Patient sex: F
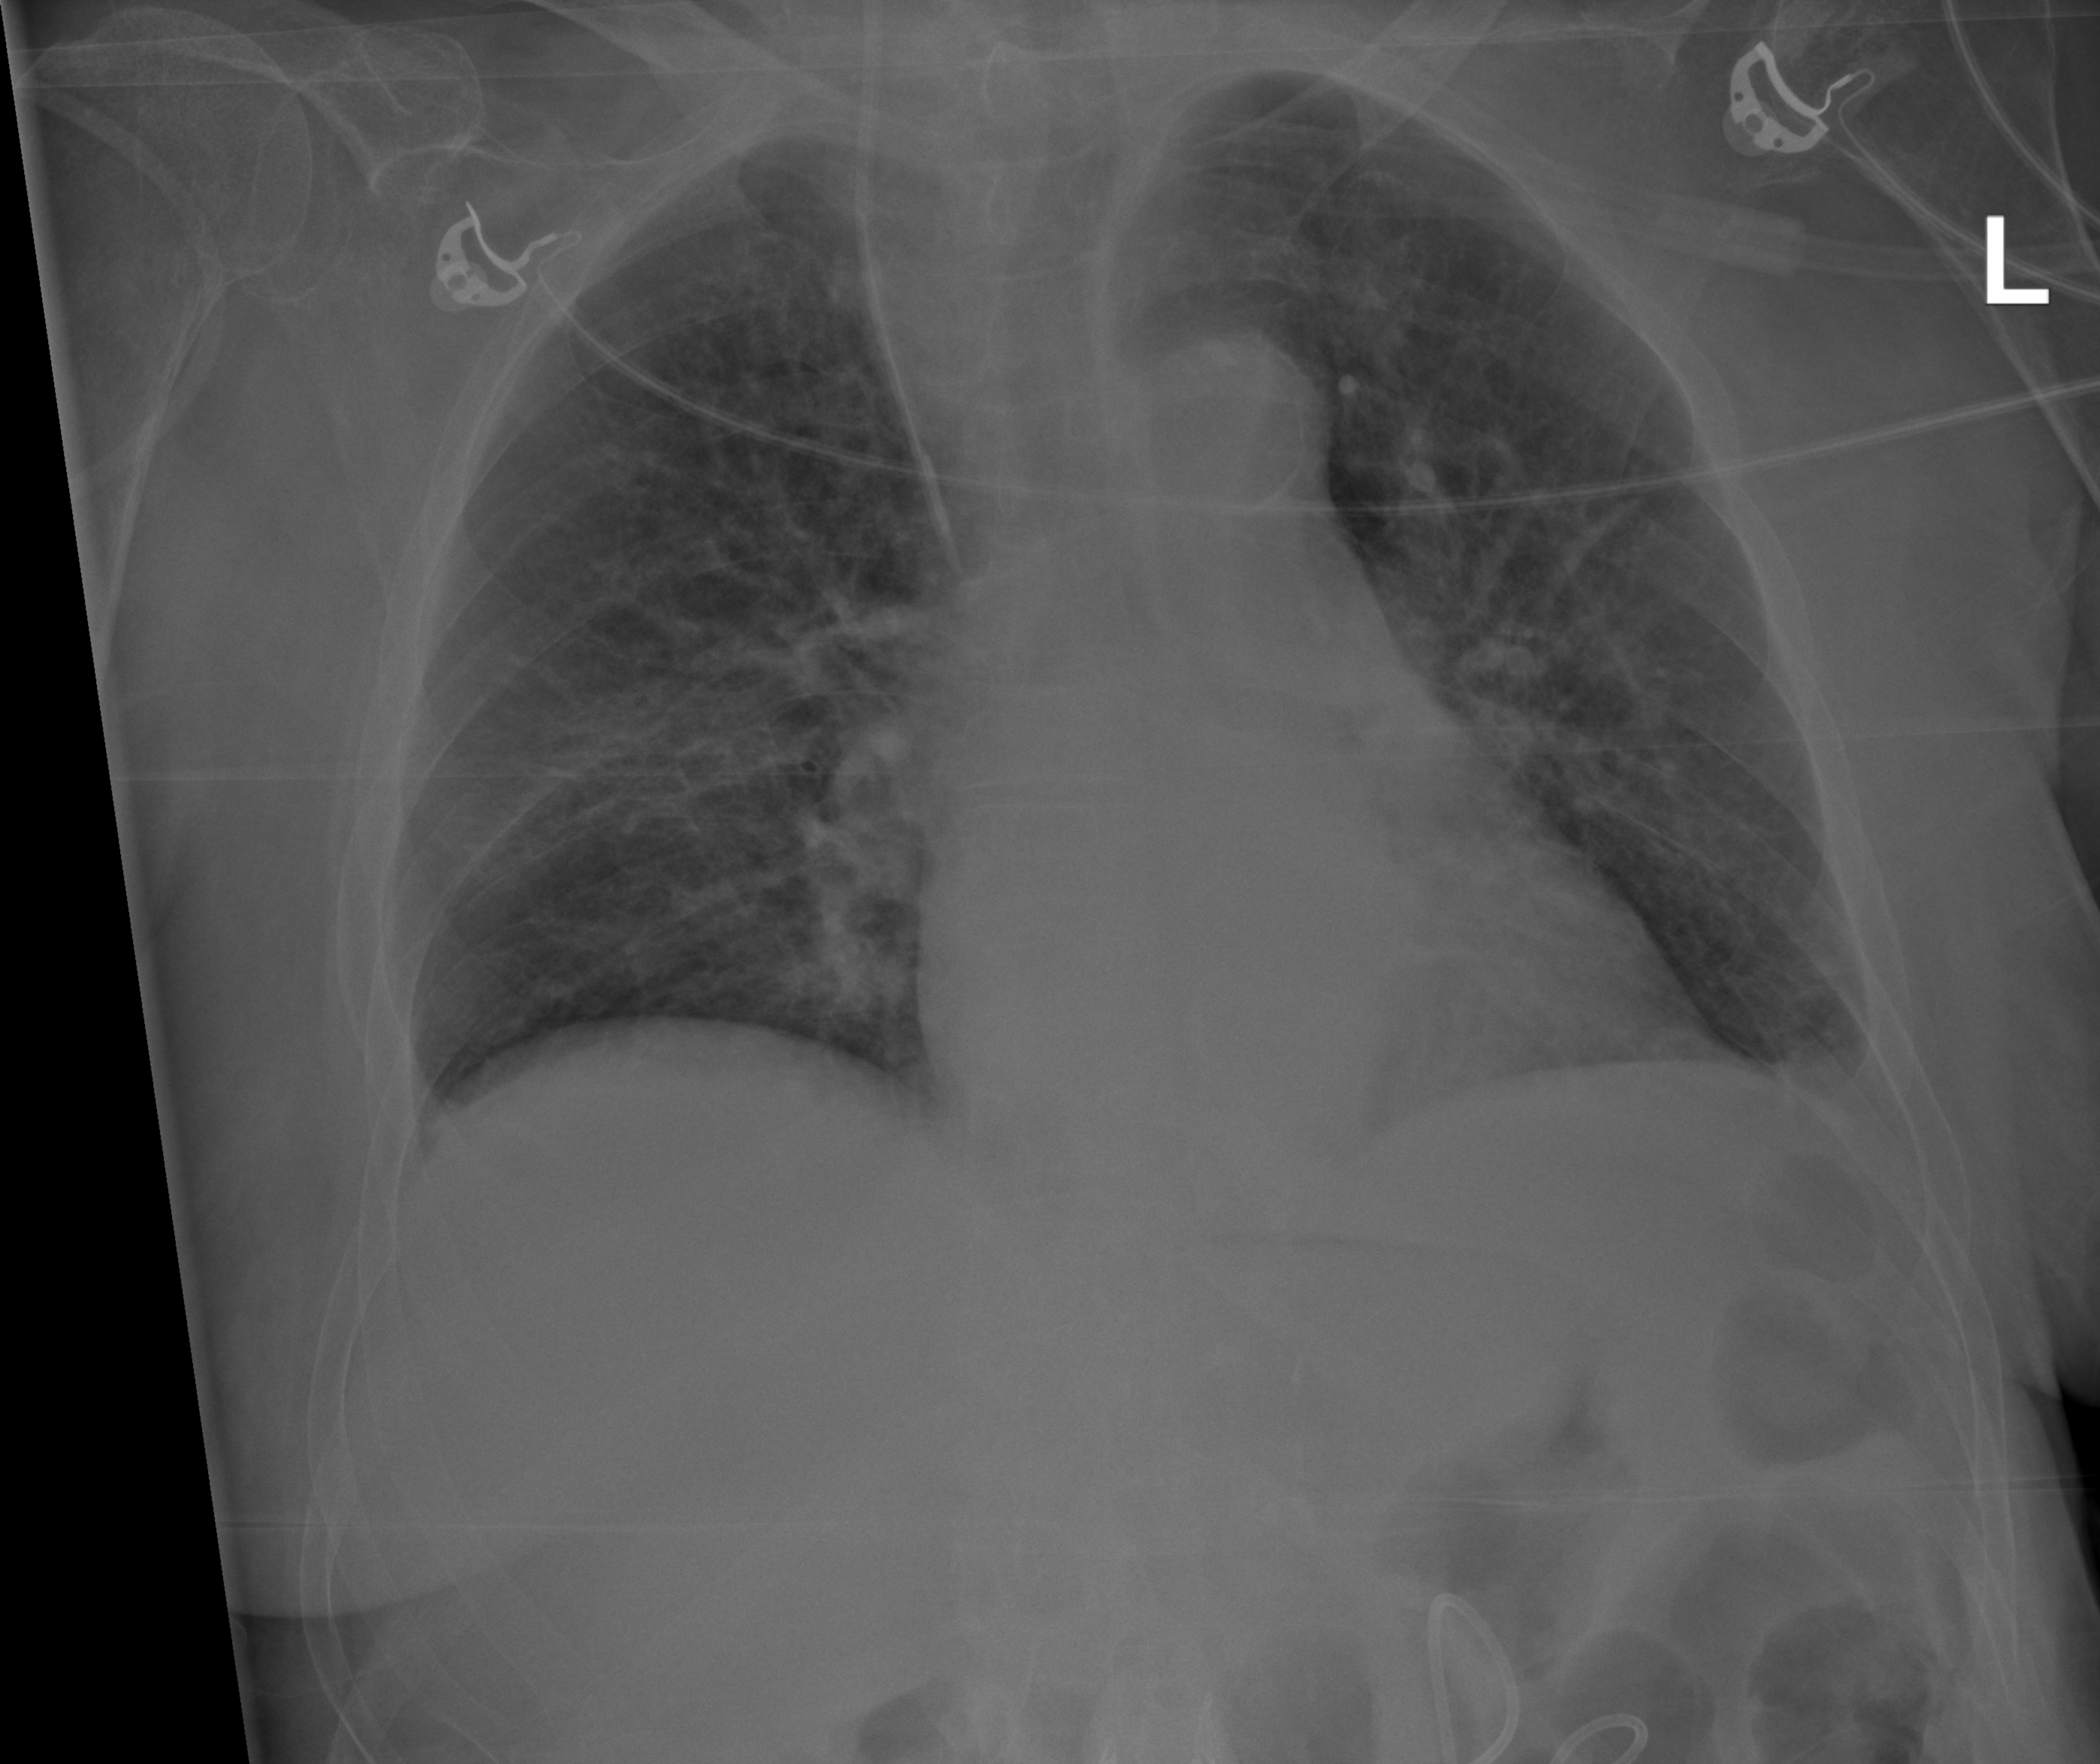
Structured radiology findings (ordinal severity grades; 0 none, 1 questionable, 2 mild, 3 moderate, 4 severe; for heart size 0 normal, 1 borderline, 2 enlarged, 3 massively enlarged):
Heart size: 0
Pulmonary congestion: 0
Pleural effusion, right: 0
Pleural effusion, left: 0
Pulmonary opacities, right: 2
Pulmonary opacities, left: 0
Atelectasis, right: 2
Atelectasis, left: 2